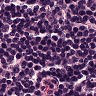
Metastatic tissue present: no